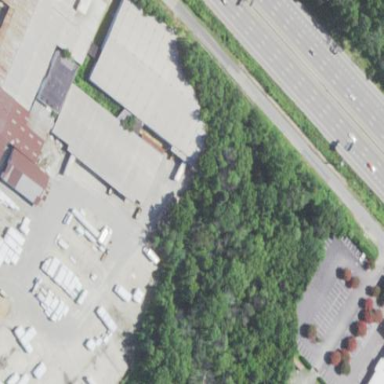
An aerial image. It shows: Commercial building.